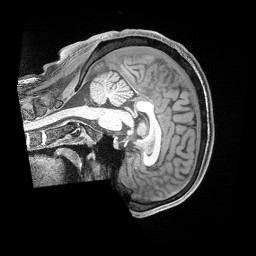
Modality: T1w
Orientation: sagittal
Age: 34
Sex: male
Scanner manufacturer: siemens
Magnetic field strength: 3 T
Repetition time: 2 s
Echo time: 0.00211 s